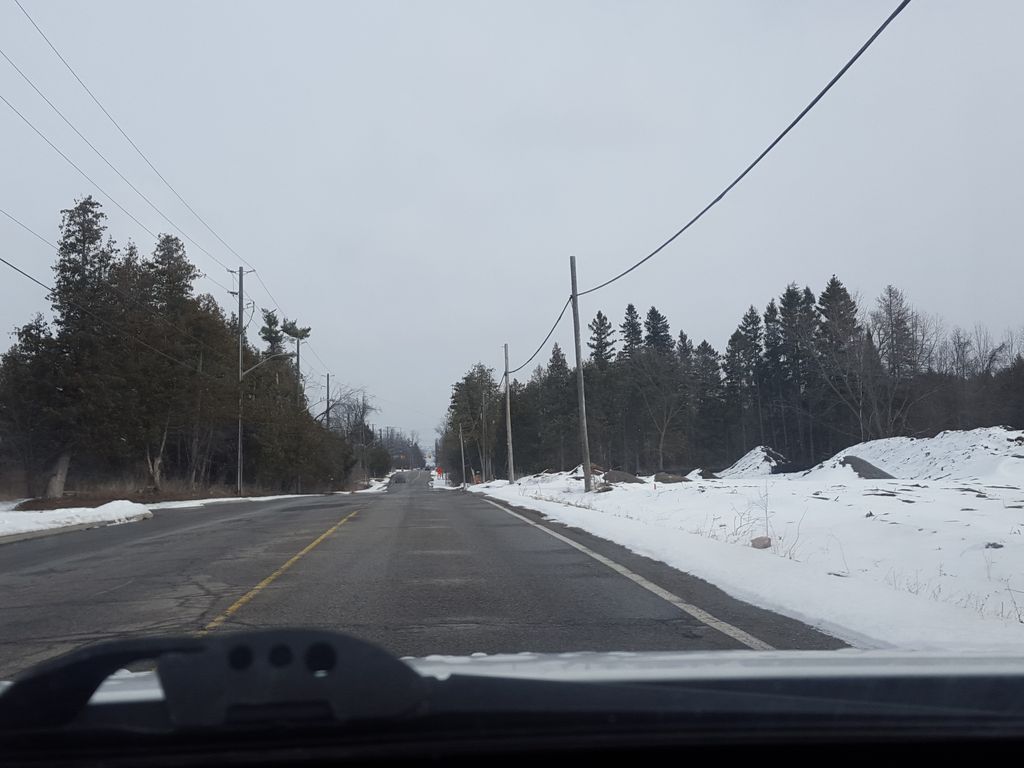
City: toronto